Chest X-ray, PA view. Patient: 54 years old, sex F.
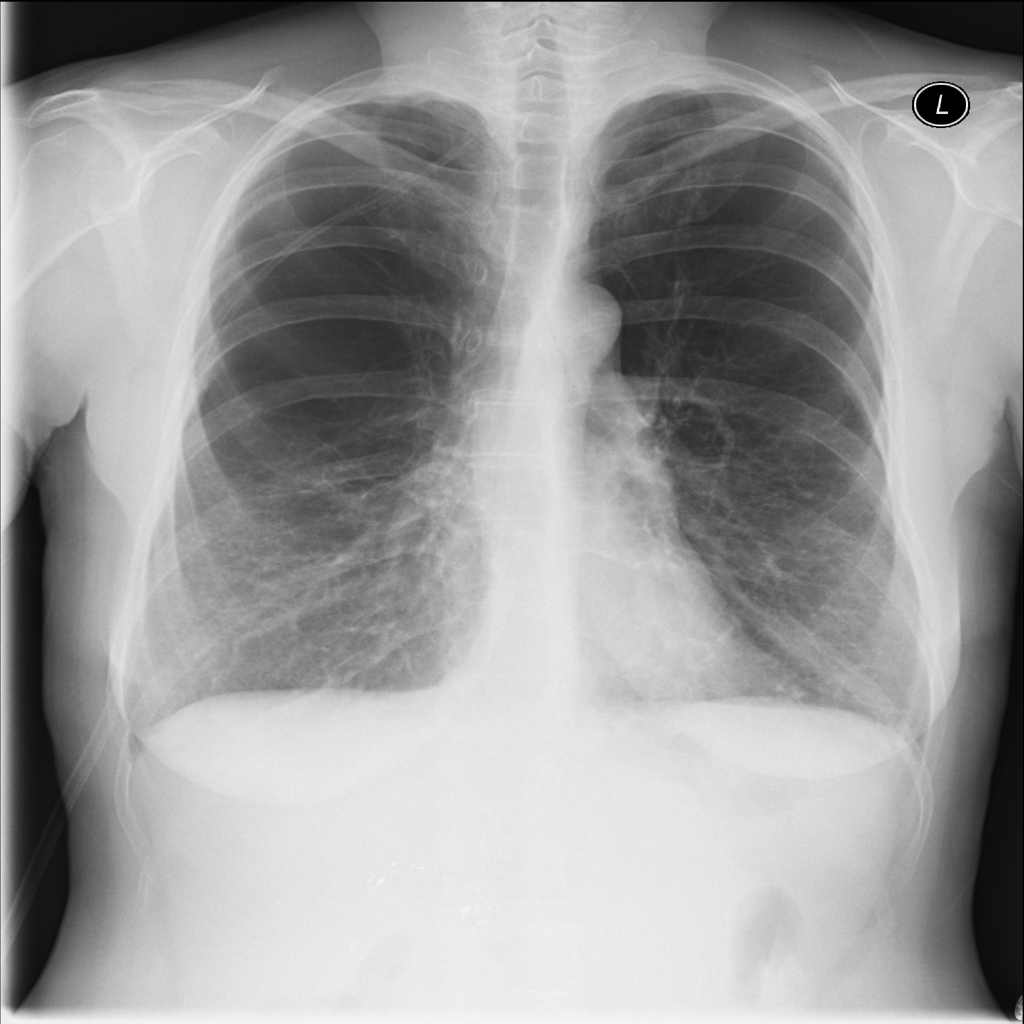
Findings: No Finding